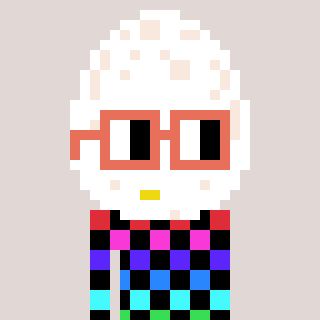
a pixel art character with square orange glasses, a egg-shaped head and a computerblue-colored body on a warm background